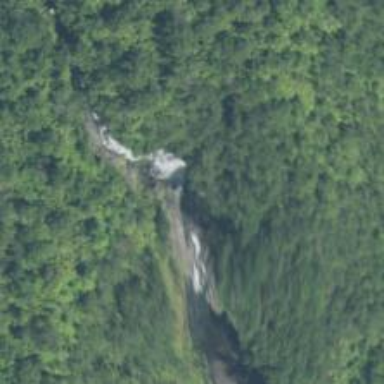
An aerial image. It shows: Beautiful waterfall in nature.